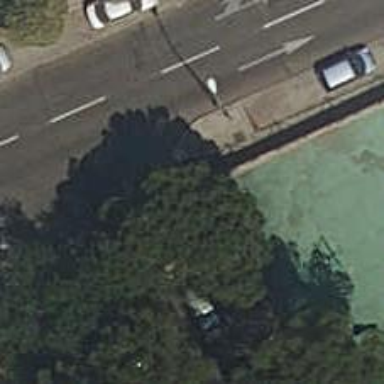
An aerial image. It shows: Sidewalk along the footway.